Fundus camera: zeiss
Shooting center: fovea
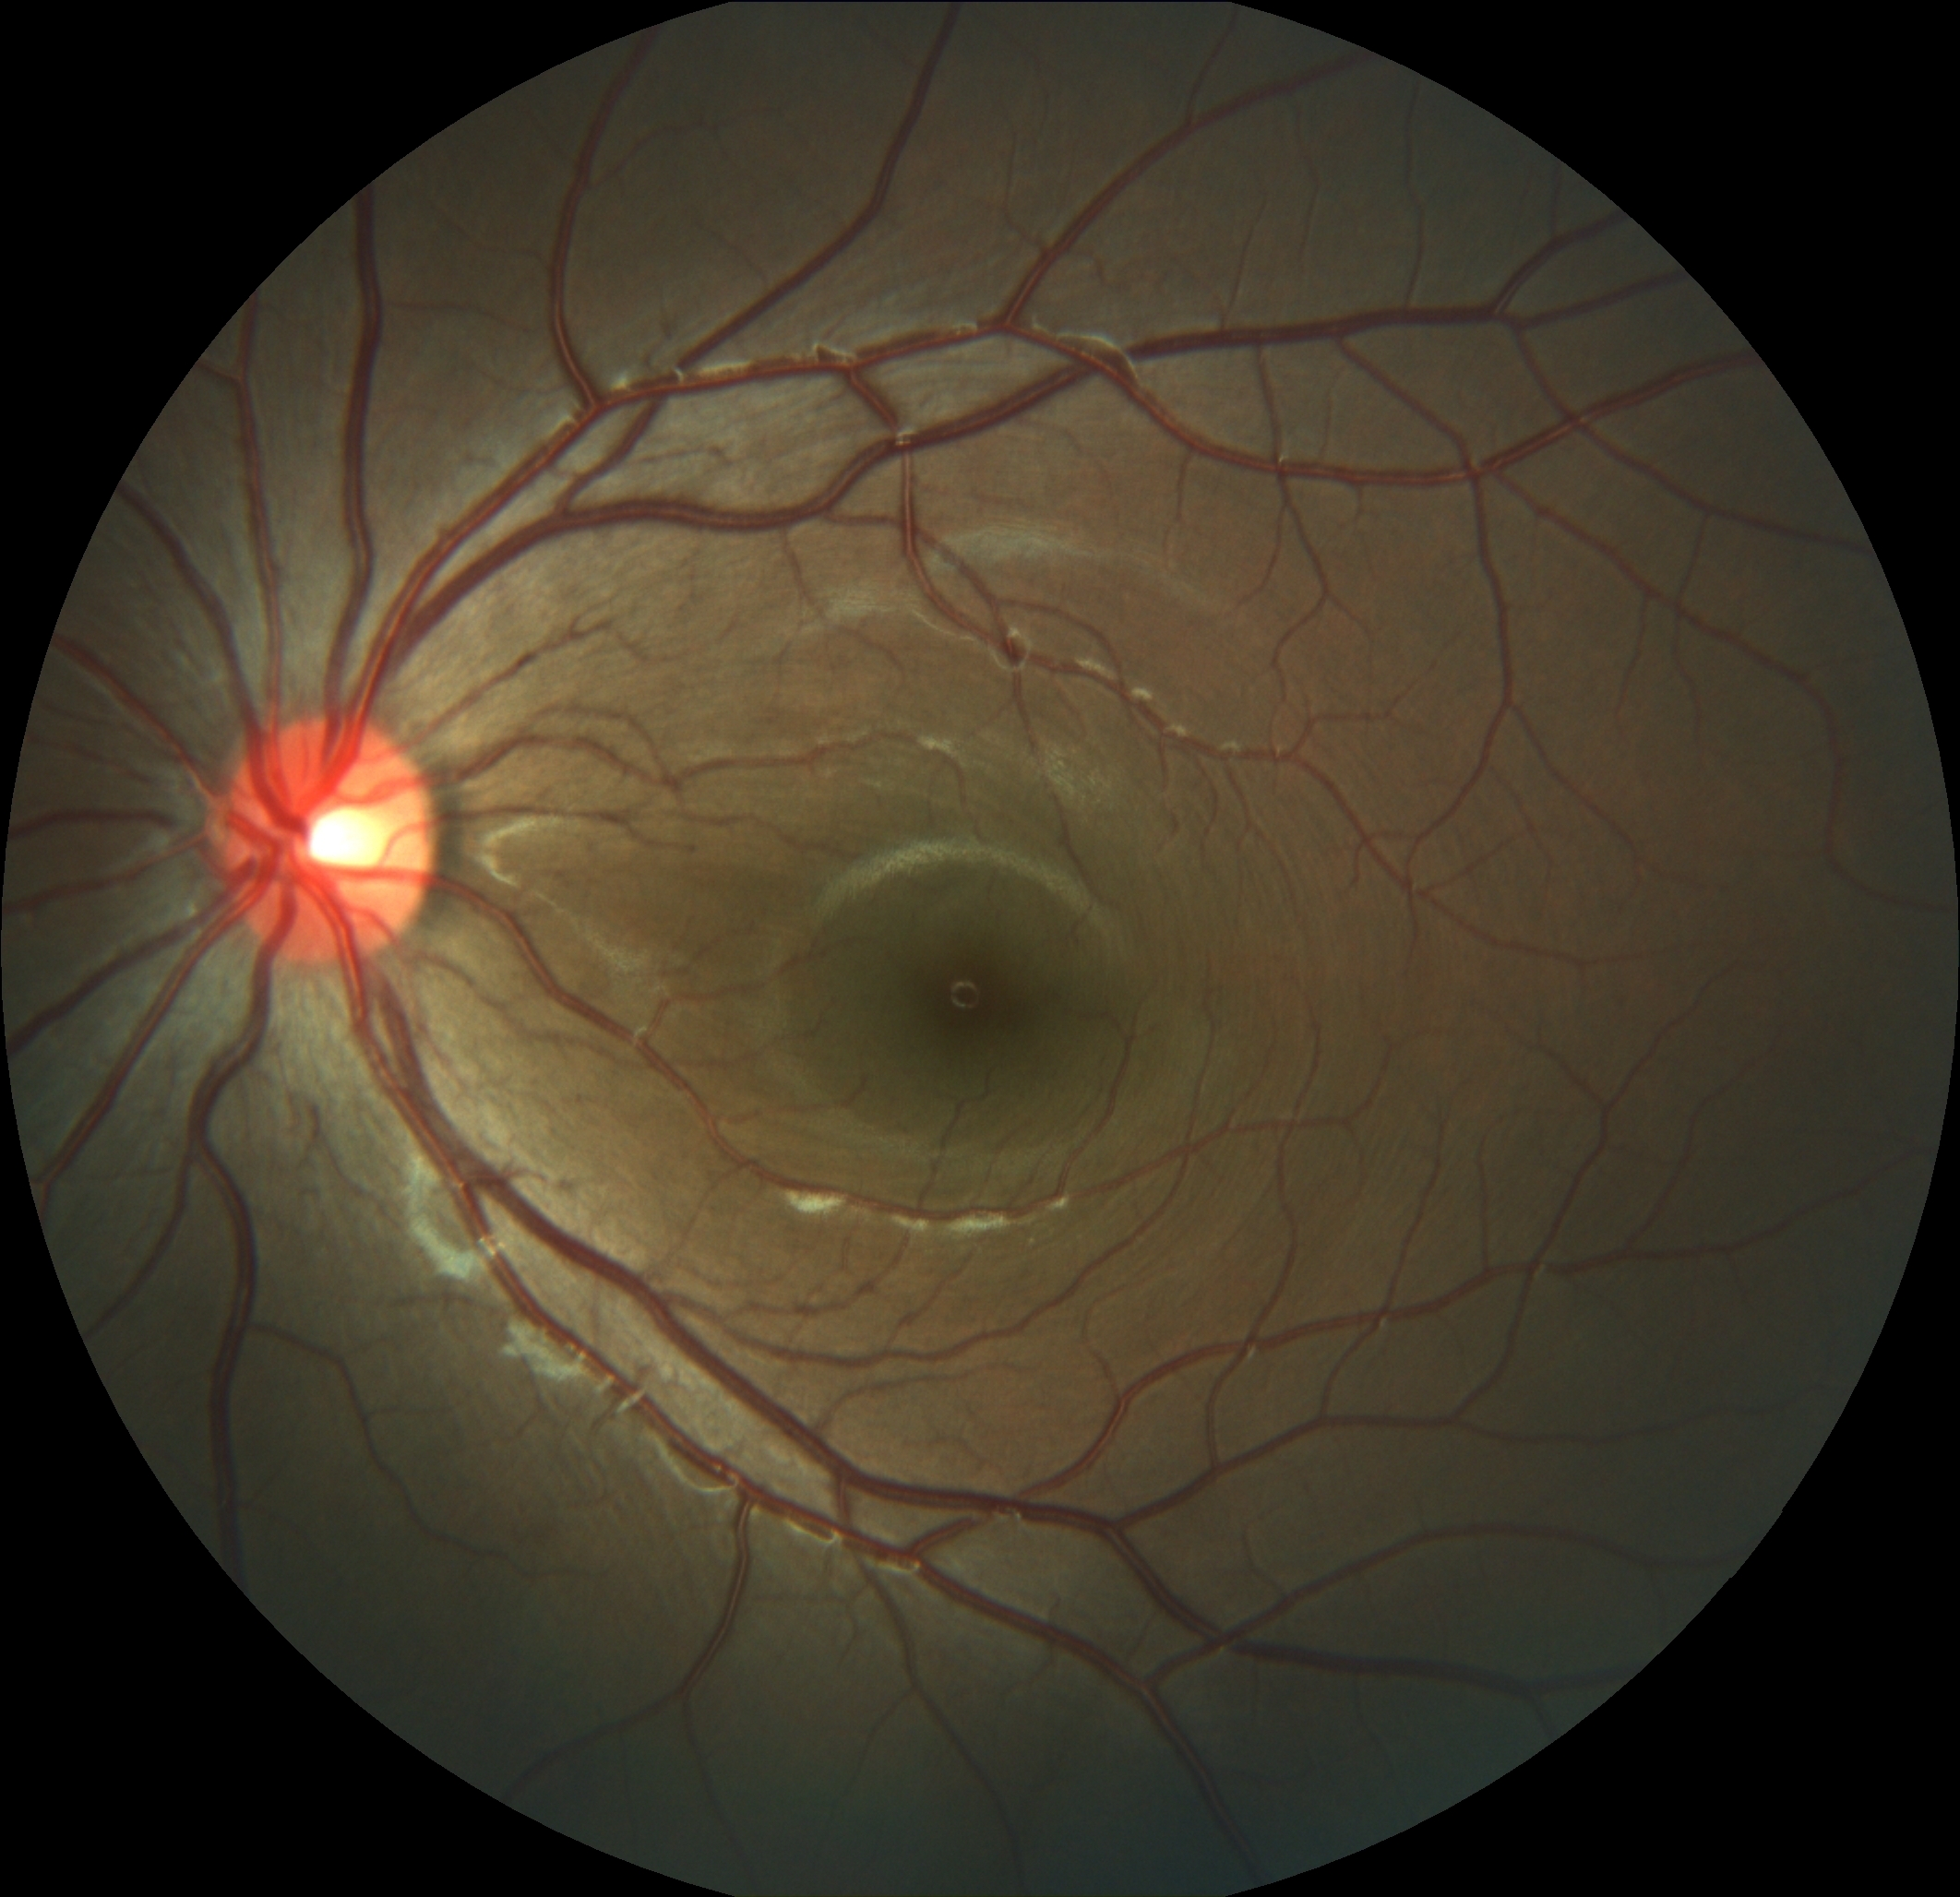
Pathologic myopia: no
Patchy retinal atrophy: absent
Retinal detachment: absent